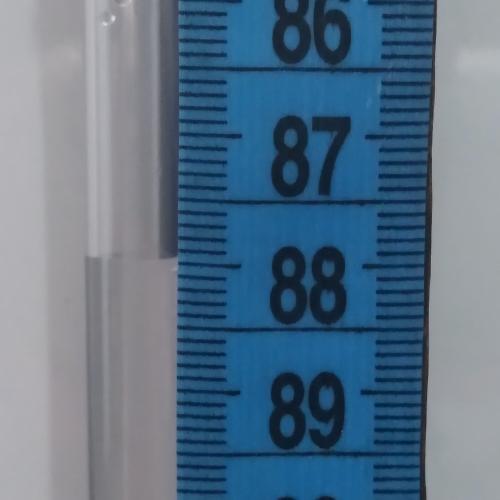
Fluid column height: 88.0 cm